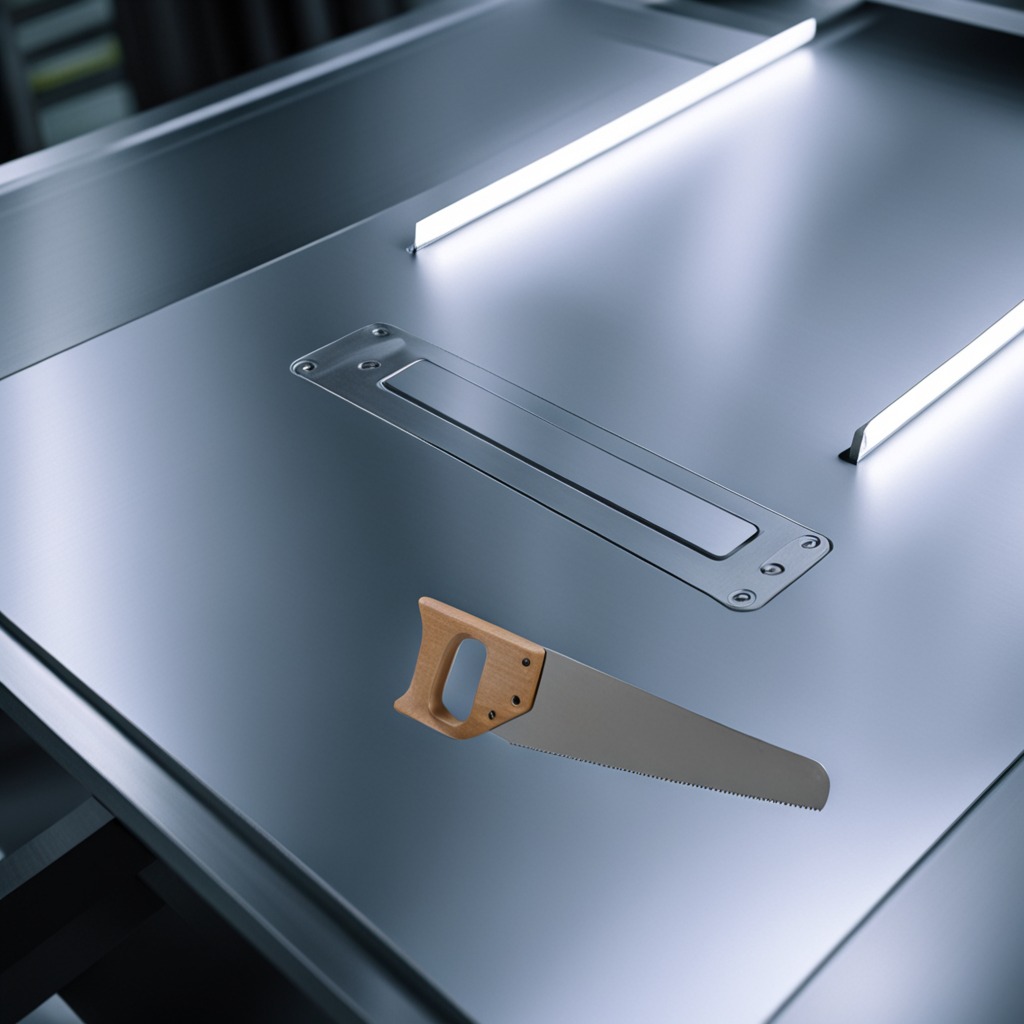
A metal saw lies on a metal table in a machine shop under fluorescent lights.